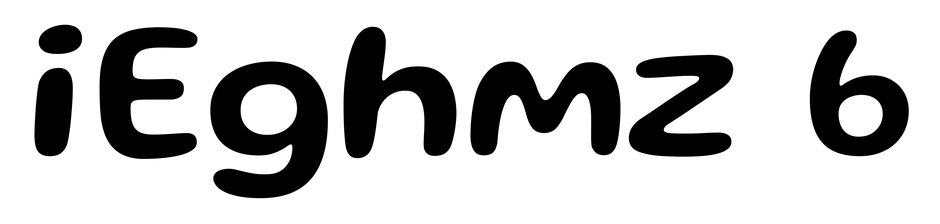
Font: Gluten_Medium